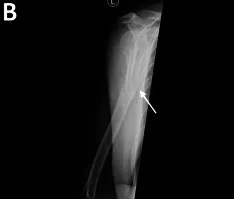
Series of radiographs explicit the progression of pathological fracture at the proximal third of the humeral shaft. C, D: One-month follow-up radiograph again showed a mild interval improvement of alignment of the fragments. The distal component remains ununited and displaced laterally.
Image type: radiology (x_ray)